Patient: sex F, age 71
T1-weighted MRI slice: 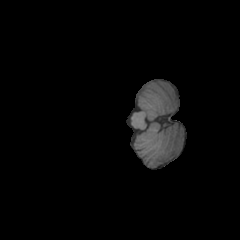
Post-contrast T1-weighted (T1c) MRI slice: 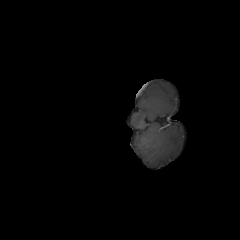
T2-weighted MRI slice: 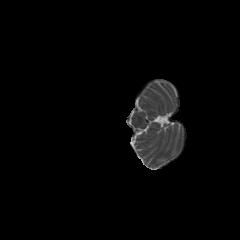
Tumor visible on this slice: no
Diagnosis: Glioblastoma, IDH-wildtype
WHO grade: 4